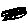
Label: car